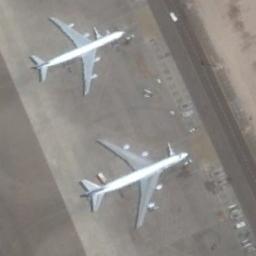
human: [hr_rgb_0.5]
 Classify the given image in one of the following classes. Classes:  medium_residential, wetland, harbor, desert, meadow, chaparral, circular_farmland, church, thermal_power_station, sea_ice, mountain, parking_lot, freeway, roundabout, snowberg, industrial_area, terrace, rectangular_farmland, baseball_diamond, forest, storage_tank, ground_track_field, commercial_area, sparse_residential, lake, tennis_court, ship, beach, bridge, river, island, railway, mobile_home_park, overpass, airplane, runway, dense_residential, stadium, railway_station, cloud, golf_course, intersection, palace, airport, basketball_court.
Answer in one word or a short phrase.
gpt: airplane